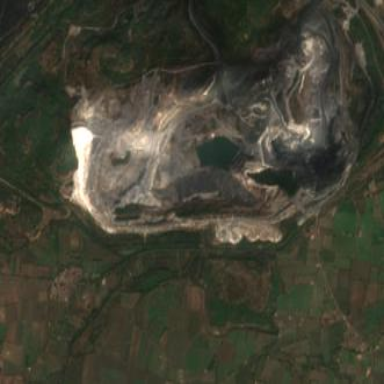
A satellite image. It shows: Quarry area.